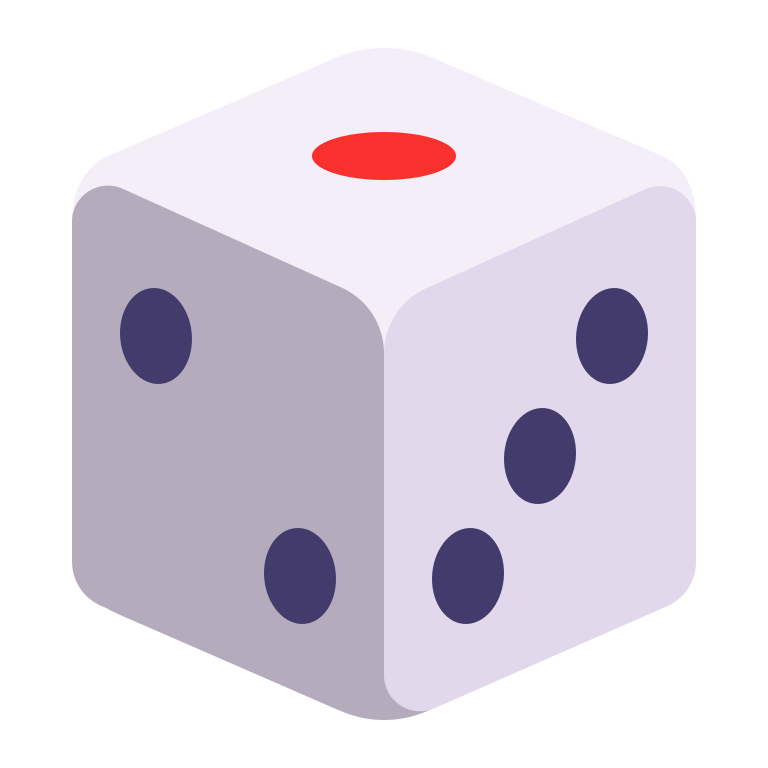
game die flat